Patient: sex F, age 37
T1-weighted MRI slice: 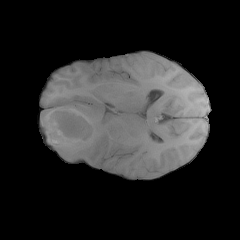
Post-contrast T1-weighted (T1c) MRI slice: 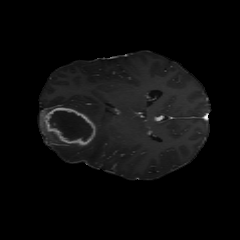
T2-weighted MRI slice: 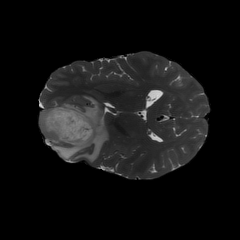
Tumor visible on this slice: yes
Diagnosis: Glioblastoma, IDH-wildtype
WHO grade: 4